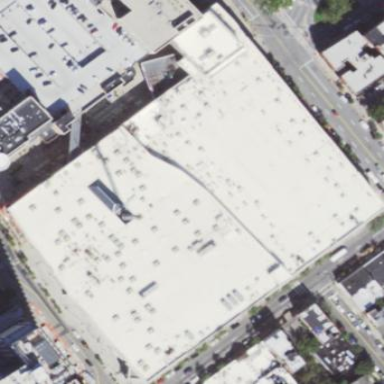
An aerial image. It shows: Retail building.